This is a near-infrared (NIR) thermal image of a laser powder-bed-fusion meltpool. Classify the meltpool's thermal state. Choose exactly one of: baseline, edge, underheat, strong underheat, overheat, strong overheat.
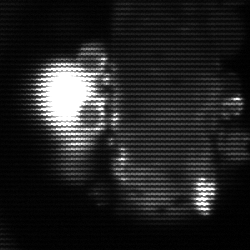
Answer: strong underheat